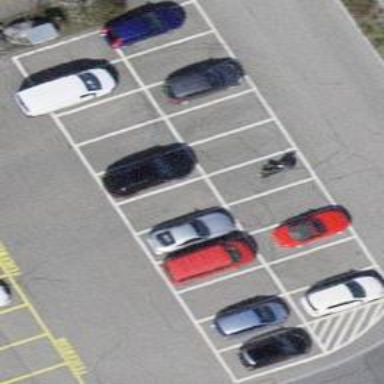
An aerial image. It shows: Parking available on the street side.